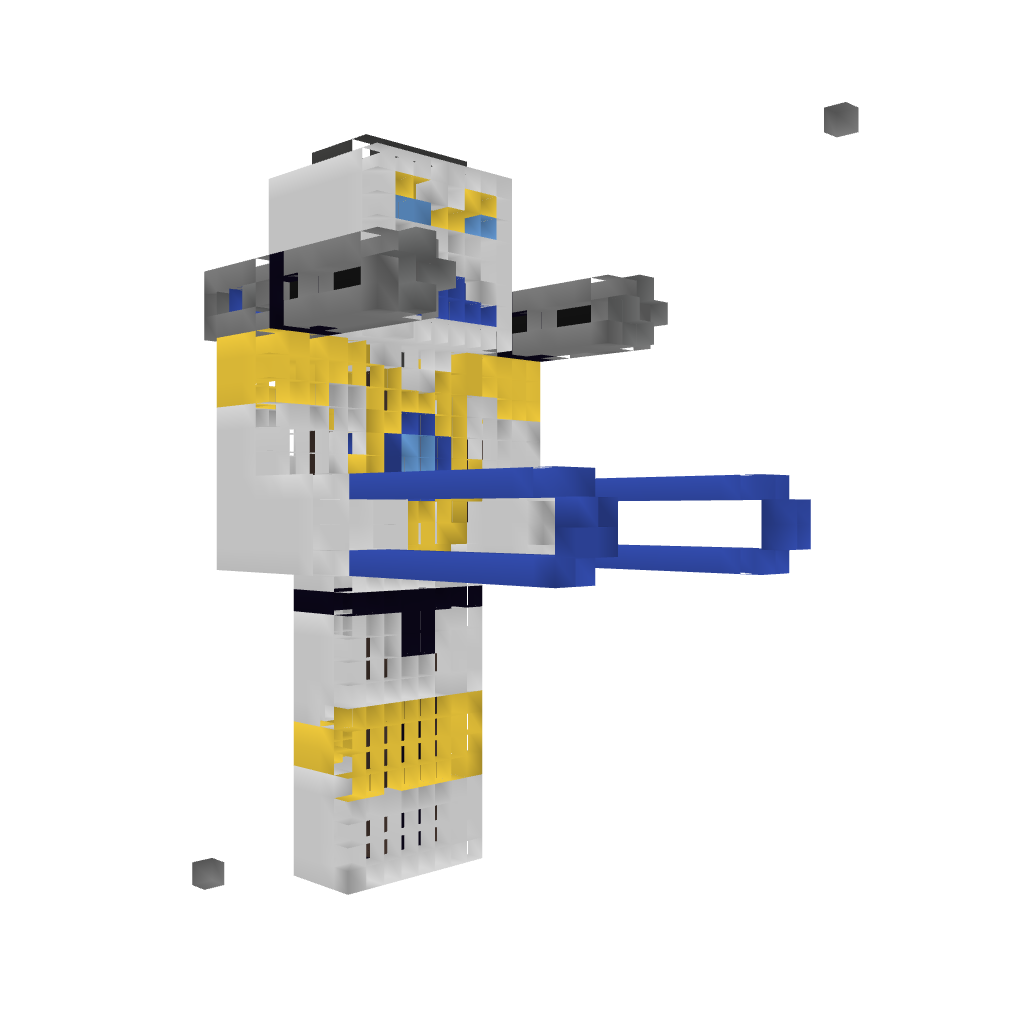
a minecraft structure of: Ultimate Destroyer Mech Mark-1